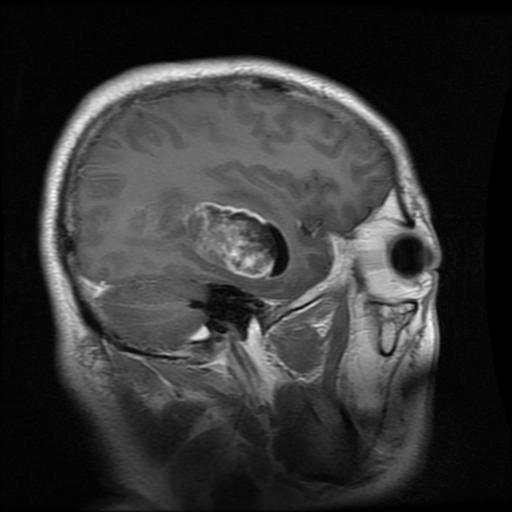
Label: glioma